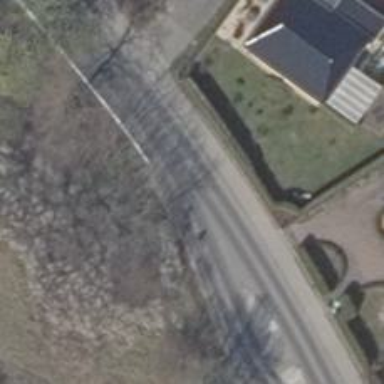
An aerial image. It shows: Tertiary road with asphalt surface.